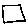
Label: square